You are looking at the envelope spectrum of a bearing's vibration signal. The marked vertical lines are the theoretical fault frequencies for the outer race, inner race, rolling elements, and cage. Diagnose the bearing from this image, choosing from: normal, inner_race, outer_race, ball.
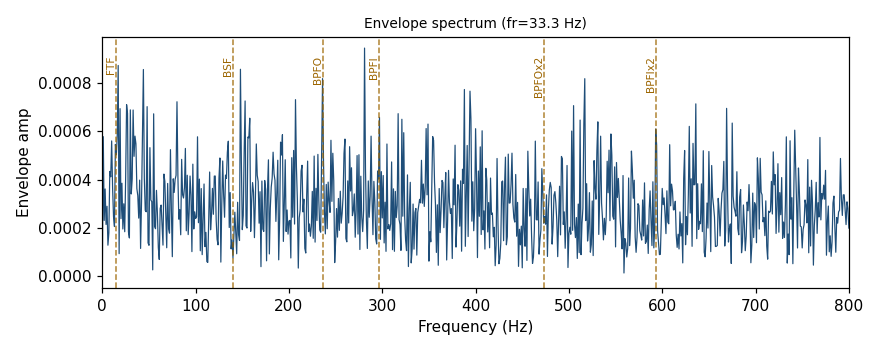
Answer: normal